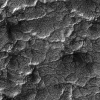
Atmospheric dust classification: not_dusty